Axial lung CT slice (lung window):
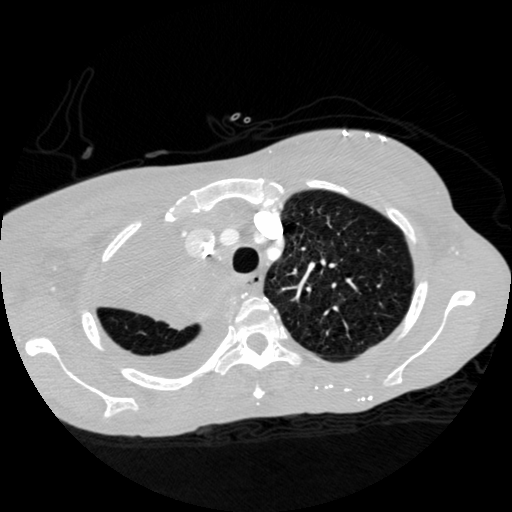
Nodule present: no